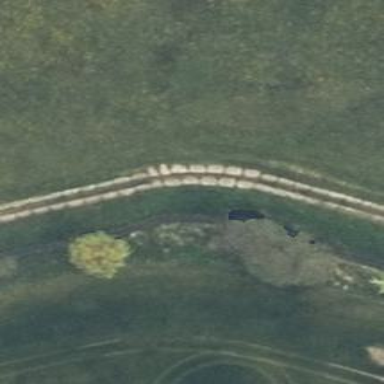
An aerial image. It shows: Track with grade2 concrete lanes.